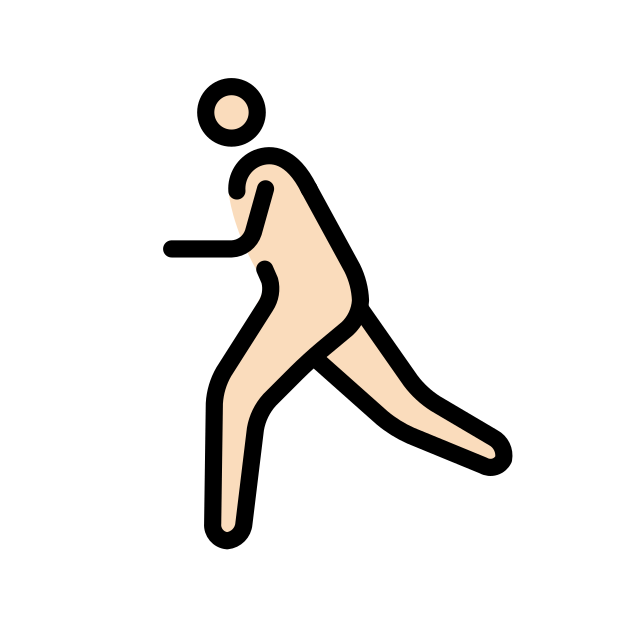
person running: light skin tone